Field crop: tomato
Growth stage: 1
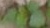
Species: solanum